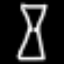
Label: hourglass